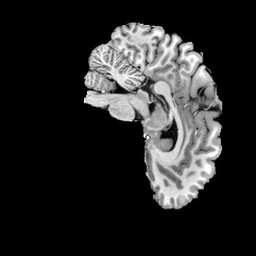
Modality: T1w
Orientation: sagittal
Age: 24
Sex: male
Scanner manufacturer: siemens
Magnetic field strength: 6.98 T
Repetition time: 6 s
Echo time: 0.00302 s